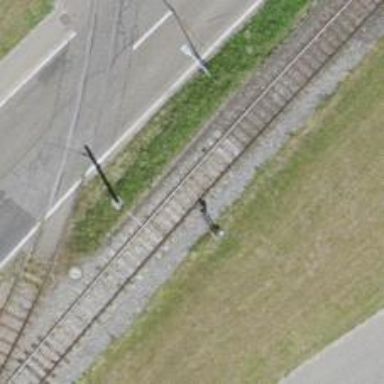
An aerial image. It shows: Single railway track with electrified contact line.